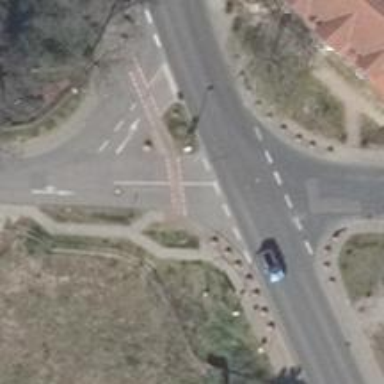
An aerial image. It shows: Road with "give way" sign.